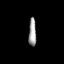
Tissue: prostate
Cell type: T cells
Senescence score: 0.2801
Nuclear area (px): 215
Mean DAPI intensity: 154.256